Aerial crown-view tile of a tropical tree (Barro Colorado Island, Panama), acquired 20241014:
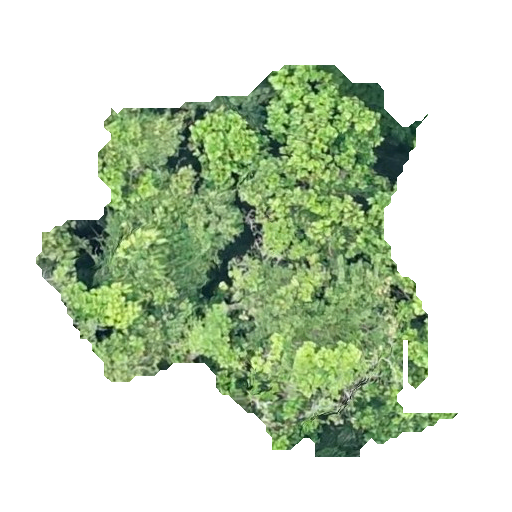
Species: Anacardium excelsum
GBIF accepted scientific name: Anacardium excelsum
Crown area: 157.937 m²